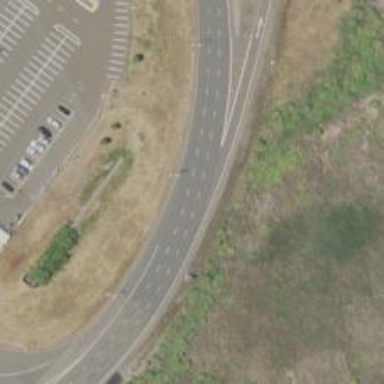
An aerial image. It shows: Motorway junction.